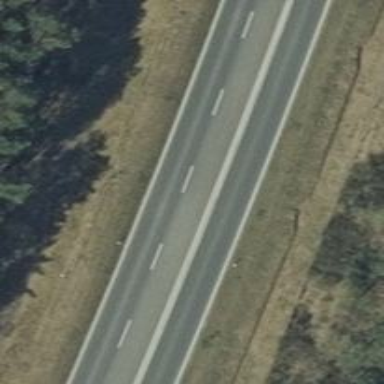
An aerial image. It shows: Asphalt road classified as trunk highway.